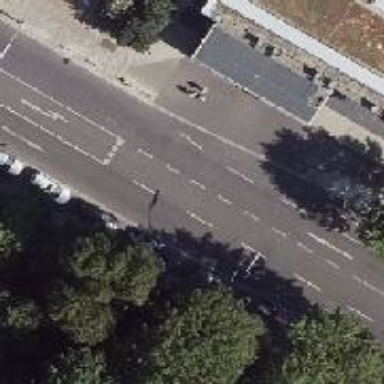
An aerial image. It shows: Secondary road with asphalt surface. There are separate sidewalks on both sides. The parking on the left side is parallel to the road and on the kerb.